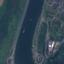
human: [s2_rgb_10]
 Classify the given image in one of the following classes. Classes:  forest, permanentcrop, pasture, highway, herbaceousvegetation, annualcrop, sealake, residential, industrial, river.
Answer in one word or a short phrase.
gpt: River